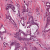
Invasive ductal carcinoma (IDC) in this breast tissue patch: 1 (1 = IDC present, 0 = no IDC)